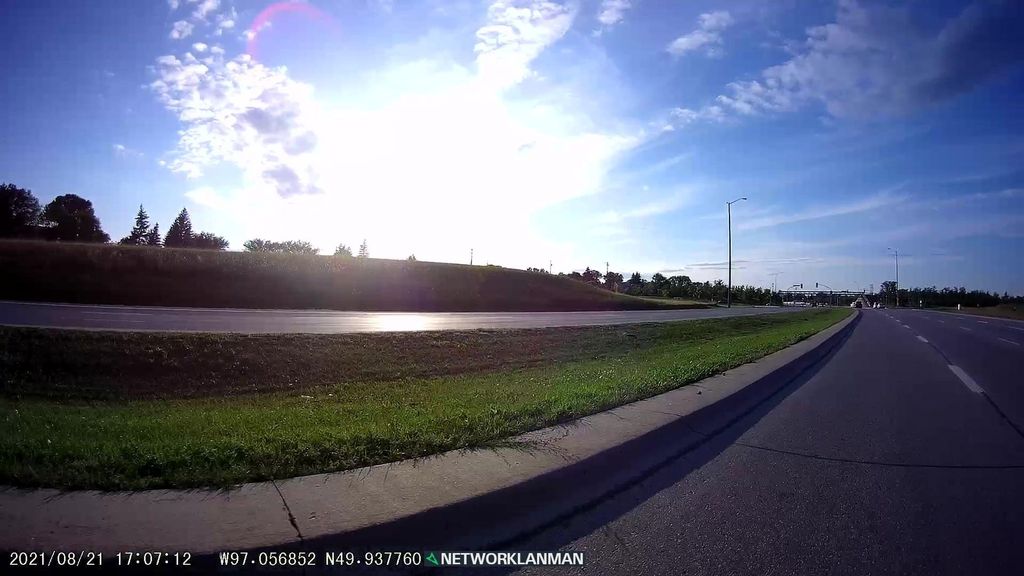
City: winnipeg